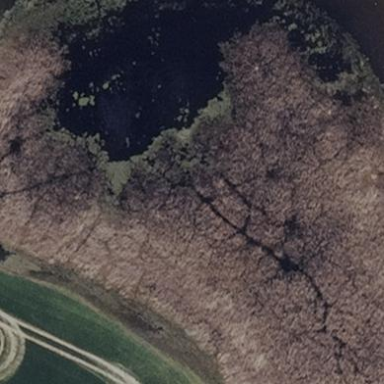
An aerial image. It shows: Pond surrounded by natural water.